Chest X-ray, PA view. Patient: 49 years old, sex M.
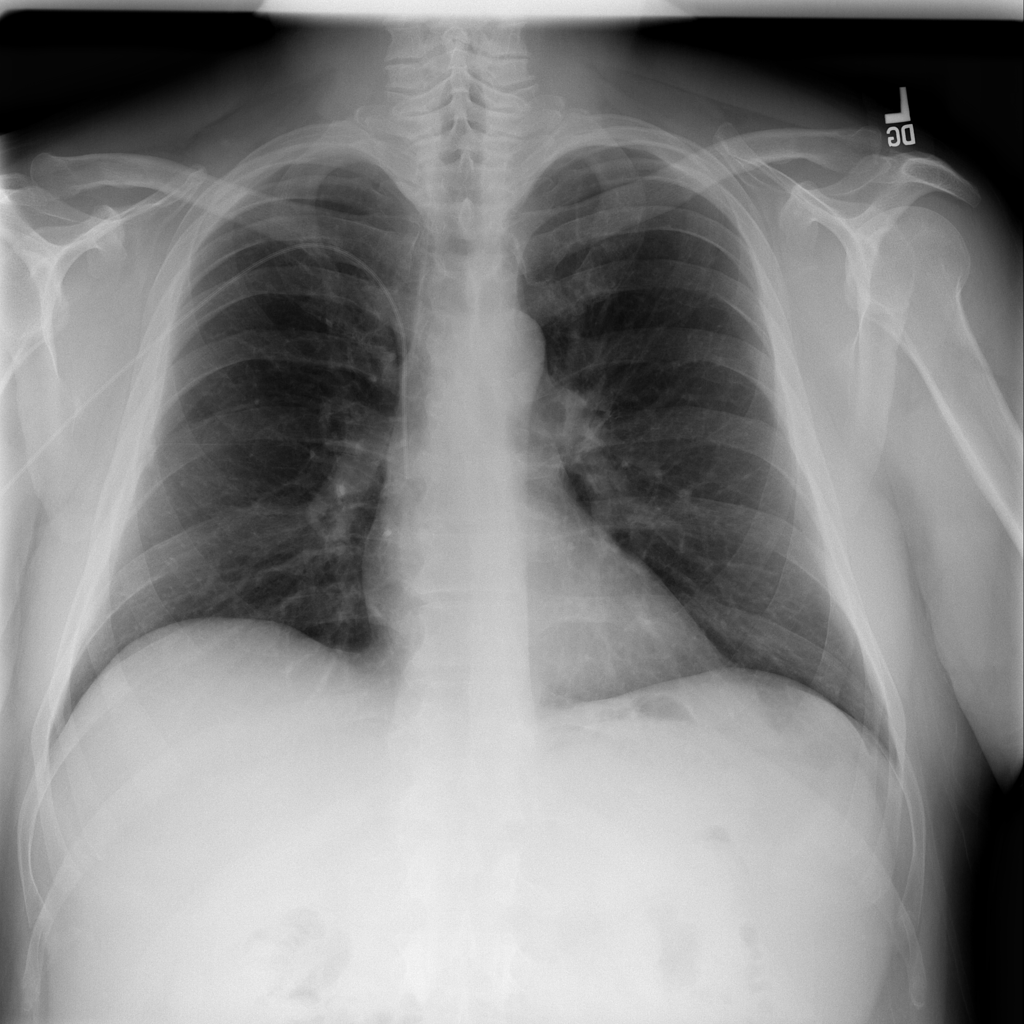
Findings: No Finding